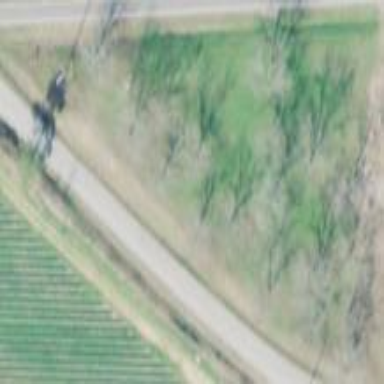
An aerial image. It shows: Orchard.